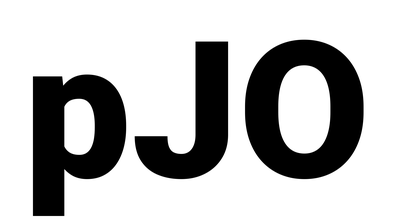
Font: Roboto_Black